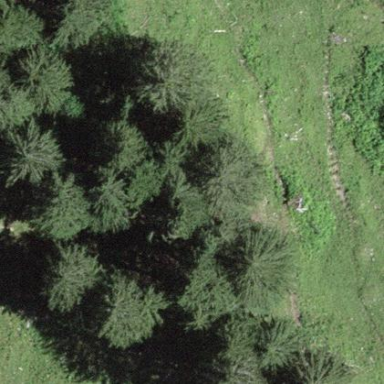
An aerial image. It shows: Forest area.